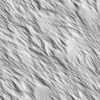
Atmospheric dust classification: not_dusty